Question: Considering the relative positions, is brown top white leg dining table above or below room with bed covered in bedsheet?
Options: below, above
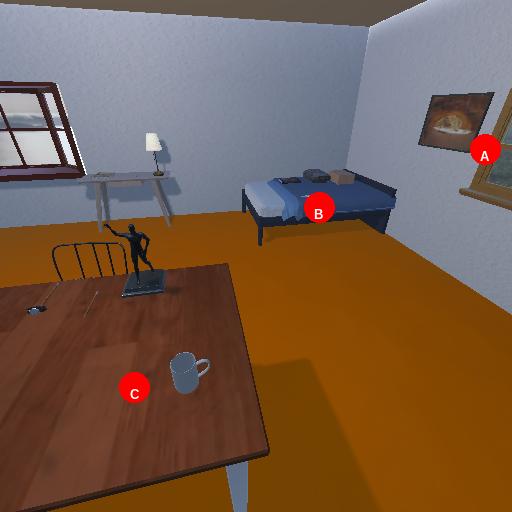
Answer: below